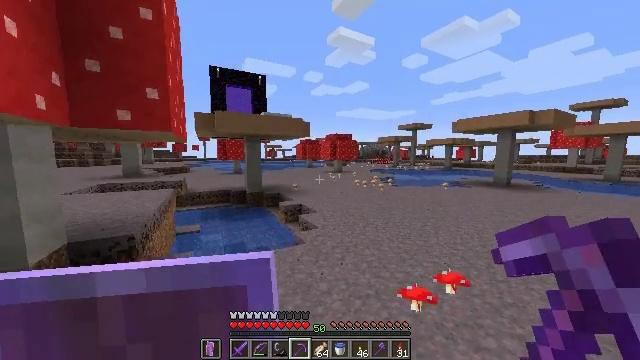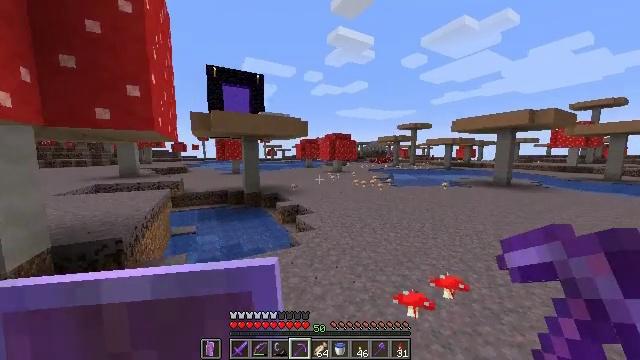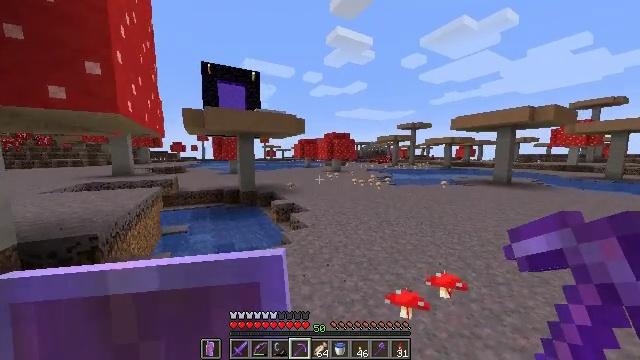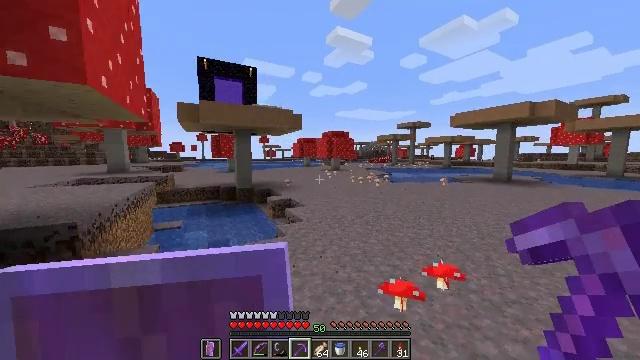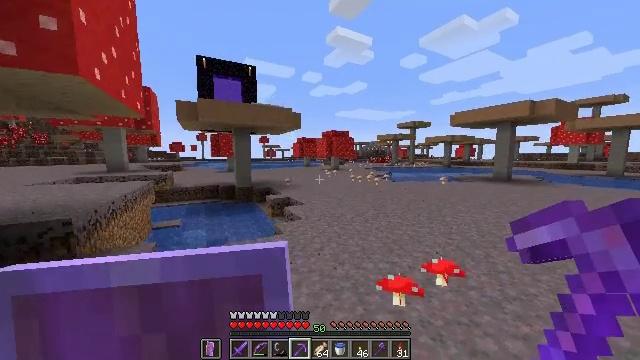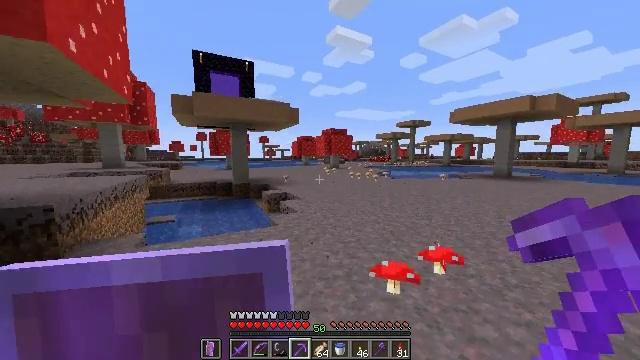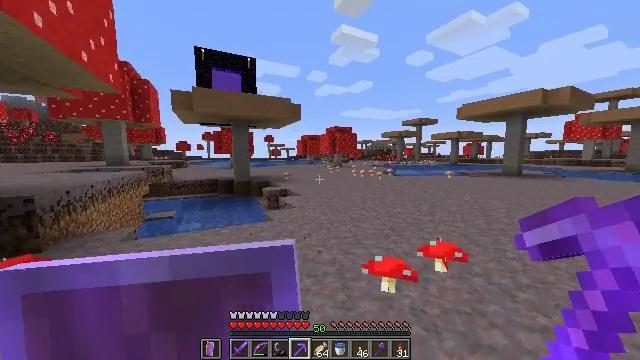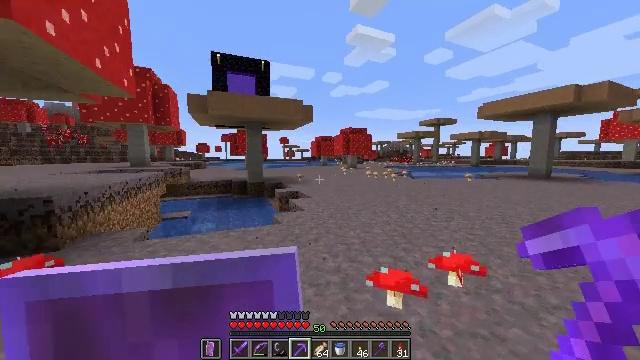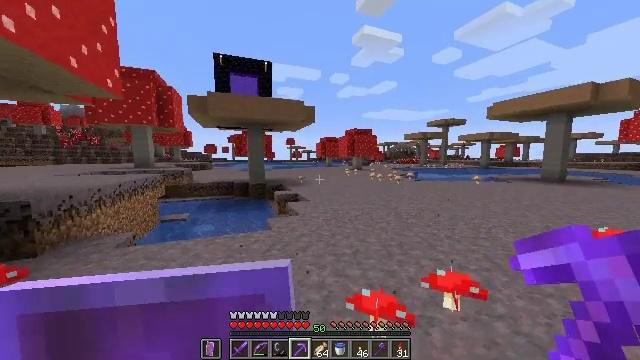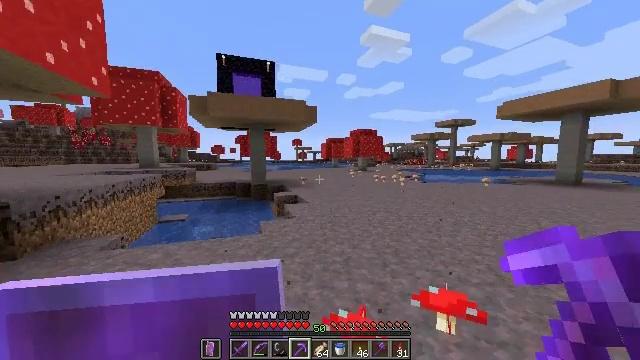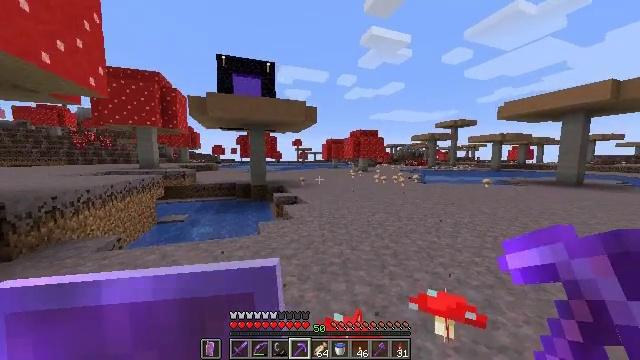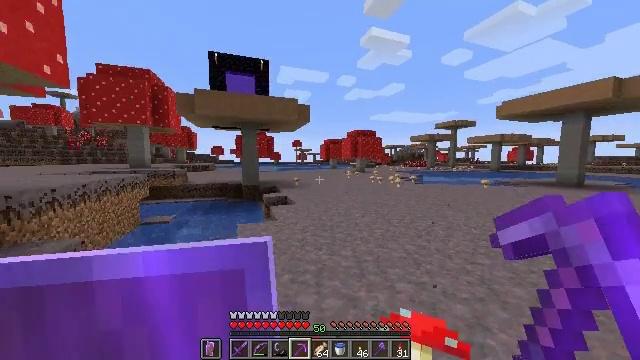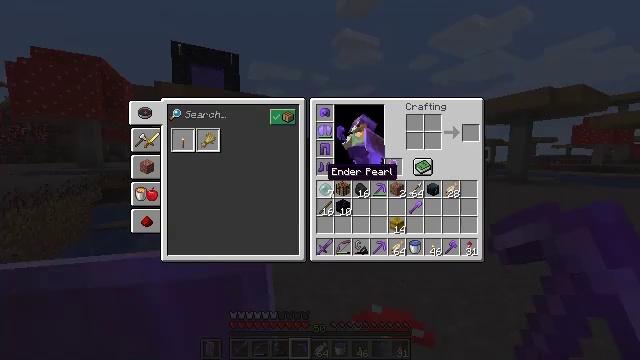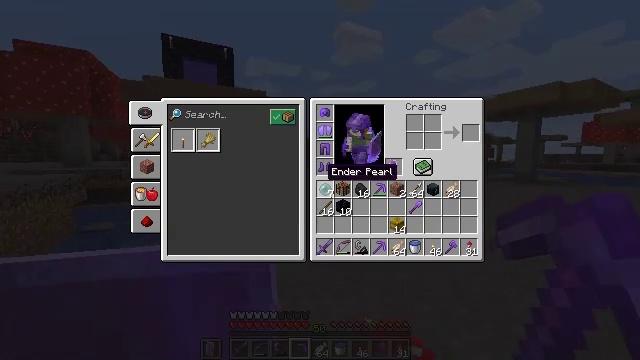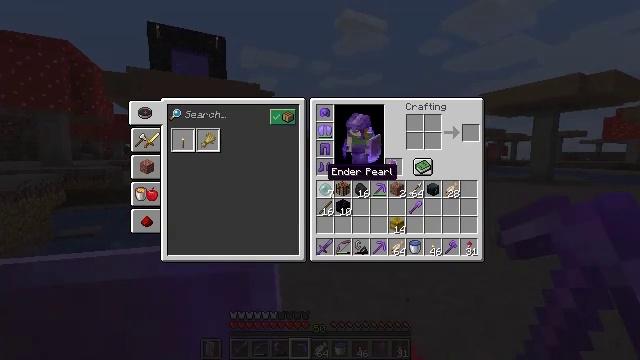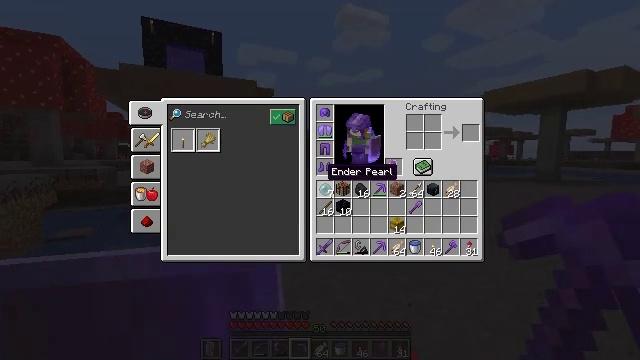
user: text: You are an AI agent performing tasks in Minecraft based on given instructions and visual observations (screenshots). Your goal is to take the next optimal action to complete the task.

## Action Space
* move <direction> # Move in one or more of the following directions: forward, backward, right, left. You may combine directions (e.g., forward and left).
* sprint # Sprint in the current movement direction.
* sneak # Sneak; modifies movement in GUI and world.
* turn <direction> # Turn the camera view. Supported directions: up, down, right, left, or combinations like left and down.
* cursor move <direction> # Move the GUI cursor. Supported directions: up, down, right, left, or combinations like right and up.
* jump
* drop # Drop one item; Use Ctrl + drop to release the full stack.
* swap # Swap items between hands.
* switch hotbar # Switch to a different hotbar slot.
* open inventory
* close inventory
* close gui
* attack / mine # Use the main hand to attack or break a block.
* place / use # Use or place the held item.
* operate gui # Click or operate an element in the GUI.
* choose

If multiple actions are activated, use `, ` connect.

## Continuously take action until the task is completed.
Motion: motion action
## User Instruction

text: Dig up the grassy mycelium.
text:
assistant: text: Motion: move forward and move right, sprint
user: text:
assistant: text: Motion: move forward and move right, sprint
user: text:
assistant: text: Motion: move forward and move right, sprint
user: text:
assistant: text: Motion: move forward and move right, sprint
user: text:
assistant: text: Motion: move forward and move right, sprint
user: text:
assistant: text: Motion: move forward and move right, sprint, turn left
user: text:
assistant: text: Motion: move forward and move right, sprint, turn left
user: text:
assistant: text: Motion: move forward and move right, sprint, turn left
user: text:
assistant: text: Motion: move forward and move right, sprint, turn left
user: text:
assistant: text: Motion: move forward and move right, sprint
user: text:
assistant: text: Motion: move forward and move right, sprint
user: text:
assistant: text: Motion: move forward, sprint, turn right, close inventory
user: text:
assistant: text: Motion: open gui
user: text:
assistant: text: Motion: no_op
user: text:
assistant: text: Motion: no_op
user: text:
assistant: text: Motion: no_op
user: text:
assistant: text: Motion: no_op
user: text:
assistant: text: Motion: no_op
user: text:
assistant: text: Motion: no_op
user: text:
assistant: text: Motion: no_op
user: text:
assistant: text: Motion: no_op
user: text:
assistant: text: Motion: no_op
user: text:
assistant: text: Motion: no_op
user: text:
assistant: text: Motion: no_op
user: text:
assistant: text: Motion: no_op
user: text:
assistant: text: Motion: no_op
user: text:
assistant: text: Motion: no_op
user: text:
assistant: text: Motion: no_op
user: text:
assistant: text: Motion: no_op
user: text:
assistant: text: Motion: no_op